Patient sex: F
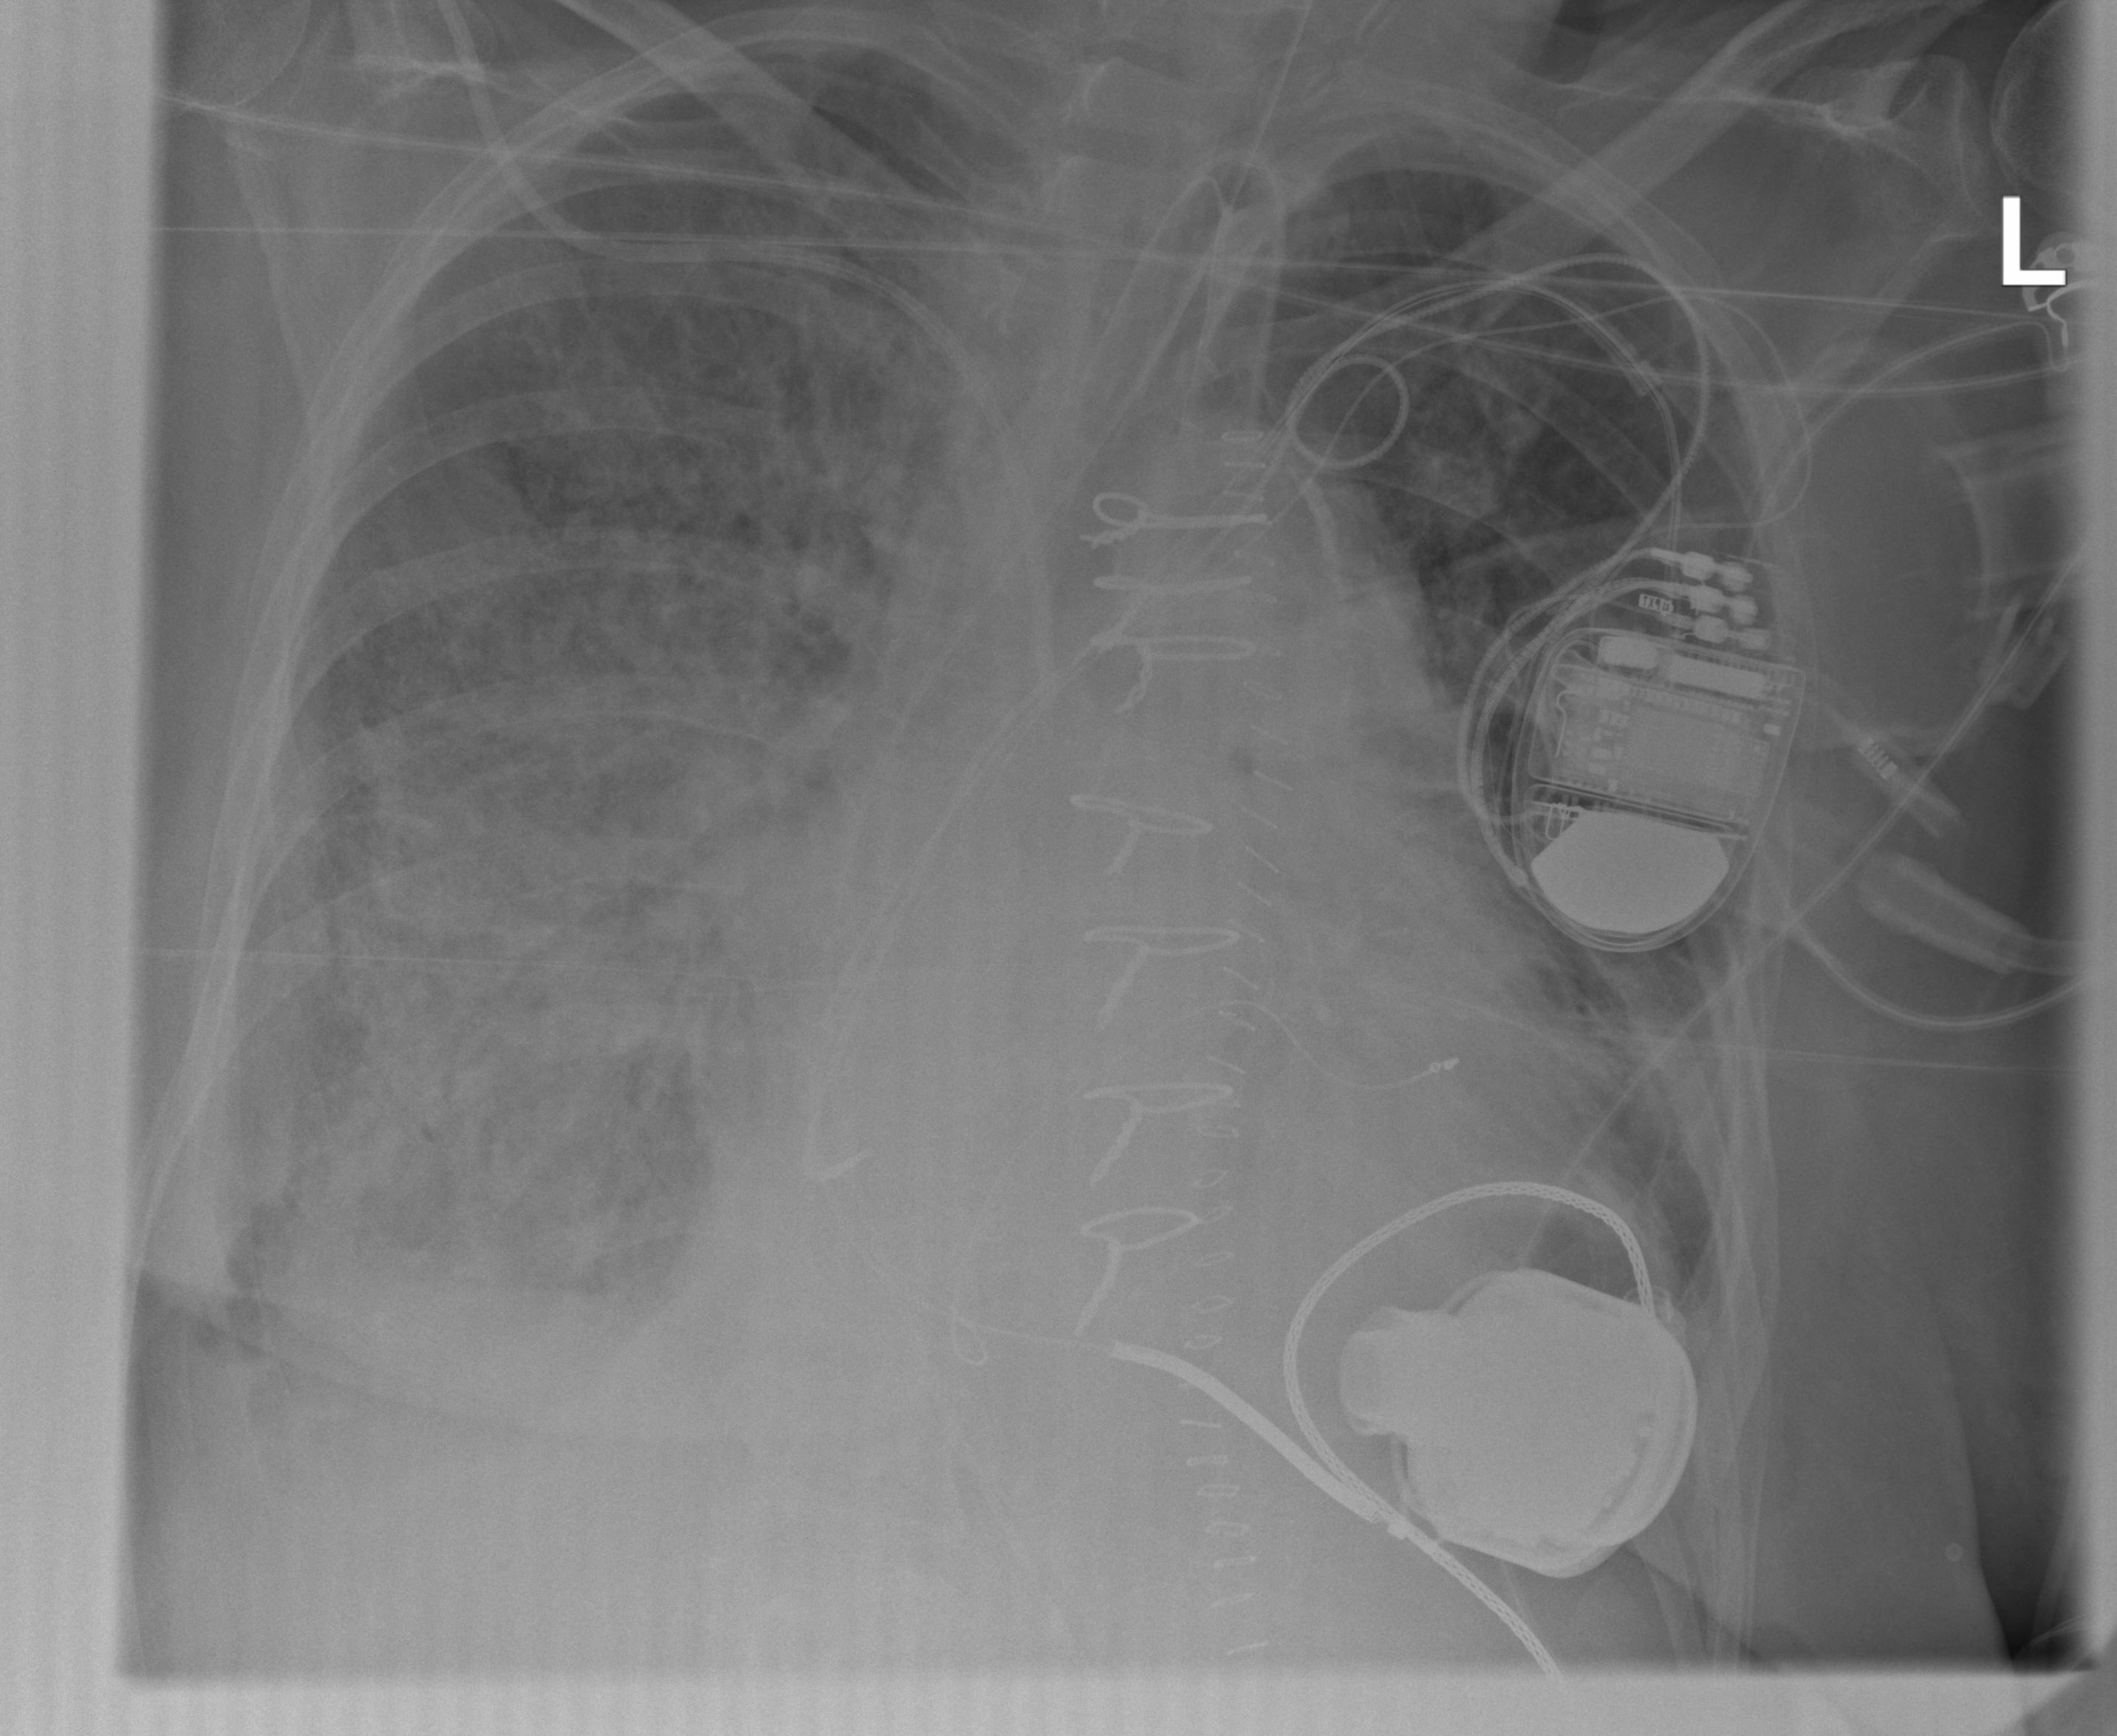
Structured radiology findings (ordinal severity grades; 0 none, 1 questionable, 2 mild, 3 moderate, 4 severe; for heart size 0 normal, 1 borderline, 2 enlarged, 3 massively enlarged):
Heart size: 2
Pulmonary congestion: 2
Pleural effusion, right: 2
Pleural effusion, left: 2
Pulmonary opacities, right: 3
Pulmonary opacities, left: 2
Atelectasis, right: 3
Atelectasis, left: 2